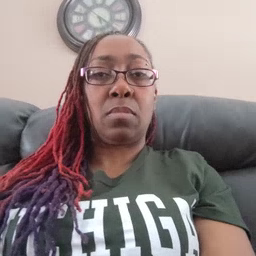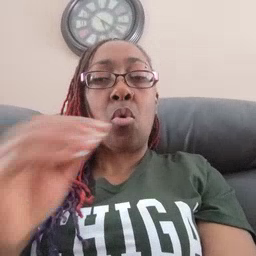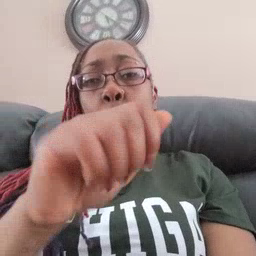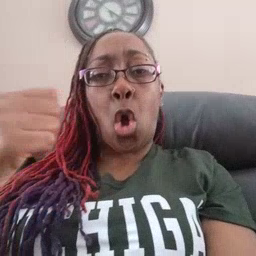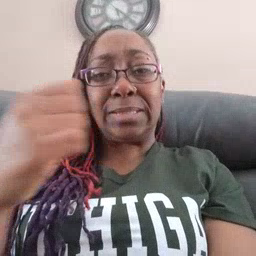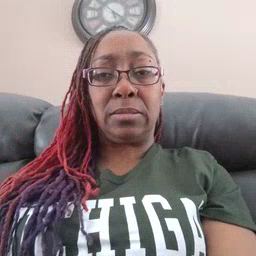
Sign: closet